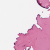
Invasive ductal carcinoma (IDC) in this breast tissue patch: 0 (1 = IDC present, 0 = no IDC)